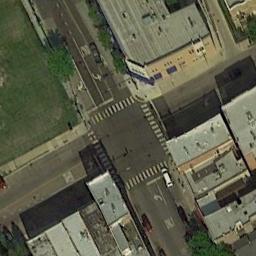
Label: intersection